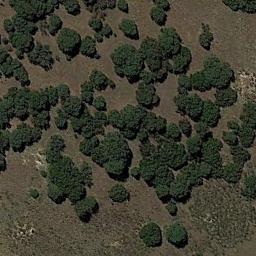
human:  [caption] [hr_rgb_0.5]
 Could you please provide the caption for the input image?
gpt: Chaparral is densely distributed on the sand .

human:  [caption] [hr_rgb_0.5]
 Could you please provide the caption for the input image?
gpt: There are several trees and some weeds in this desert .

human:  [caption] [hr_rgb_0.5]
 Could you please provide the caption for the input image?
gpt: Some disconnected green chaparrals grow on the wasteland .

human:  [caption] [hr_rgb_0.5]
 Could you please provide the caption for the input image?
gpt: The chaparral is consist of some green bushes on the desert .

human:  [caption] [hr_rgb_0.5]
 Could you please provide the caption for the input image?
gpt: The underside of the chaparral is sparse .